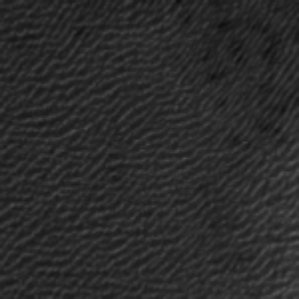
Label: frost